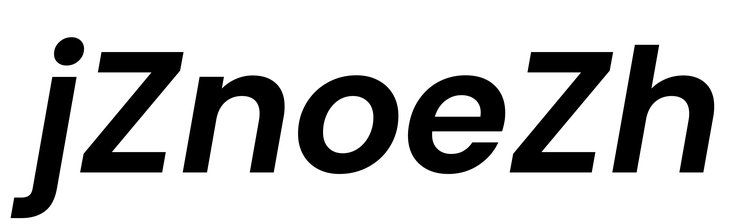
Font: Poppins-SemiBoldItalic